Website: home-depot
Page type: cross-sells
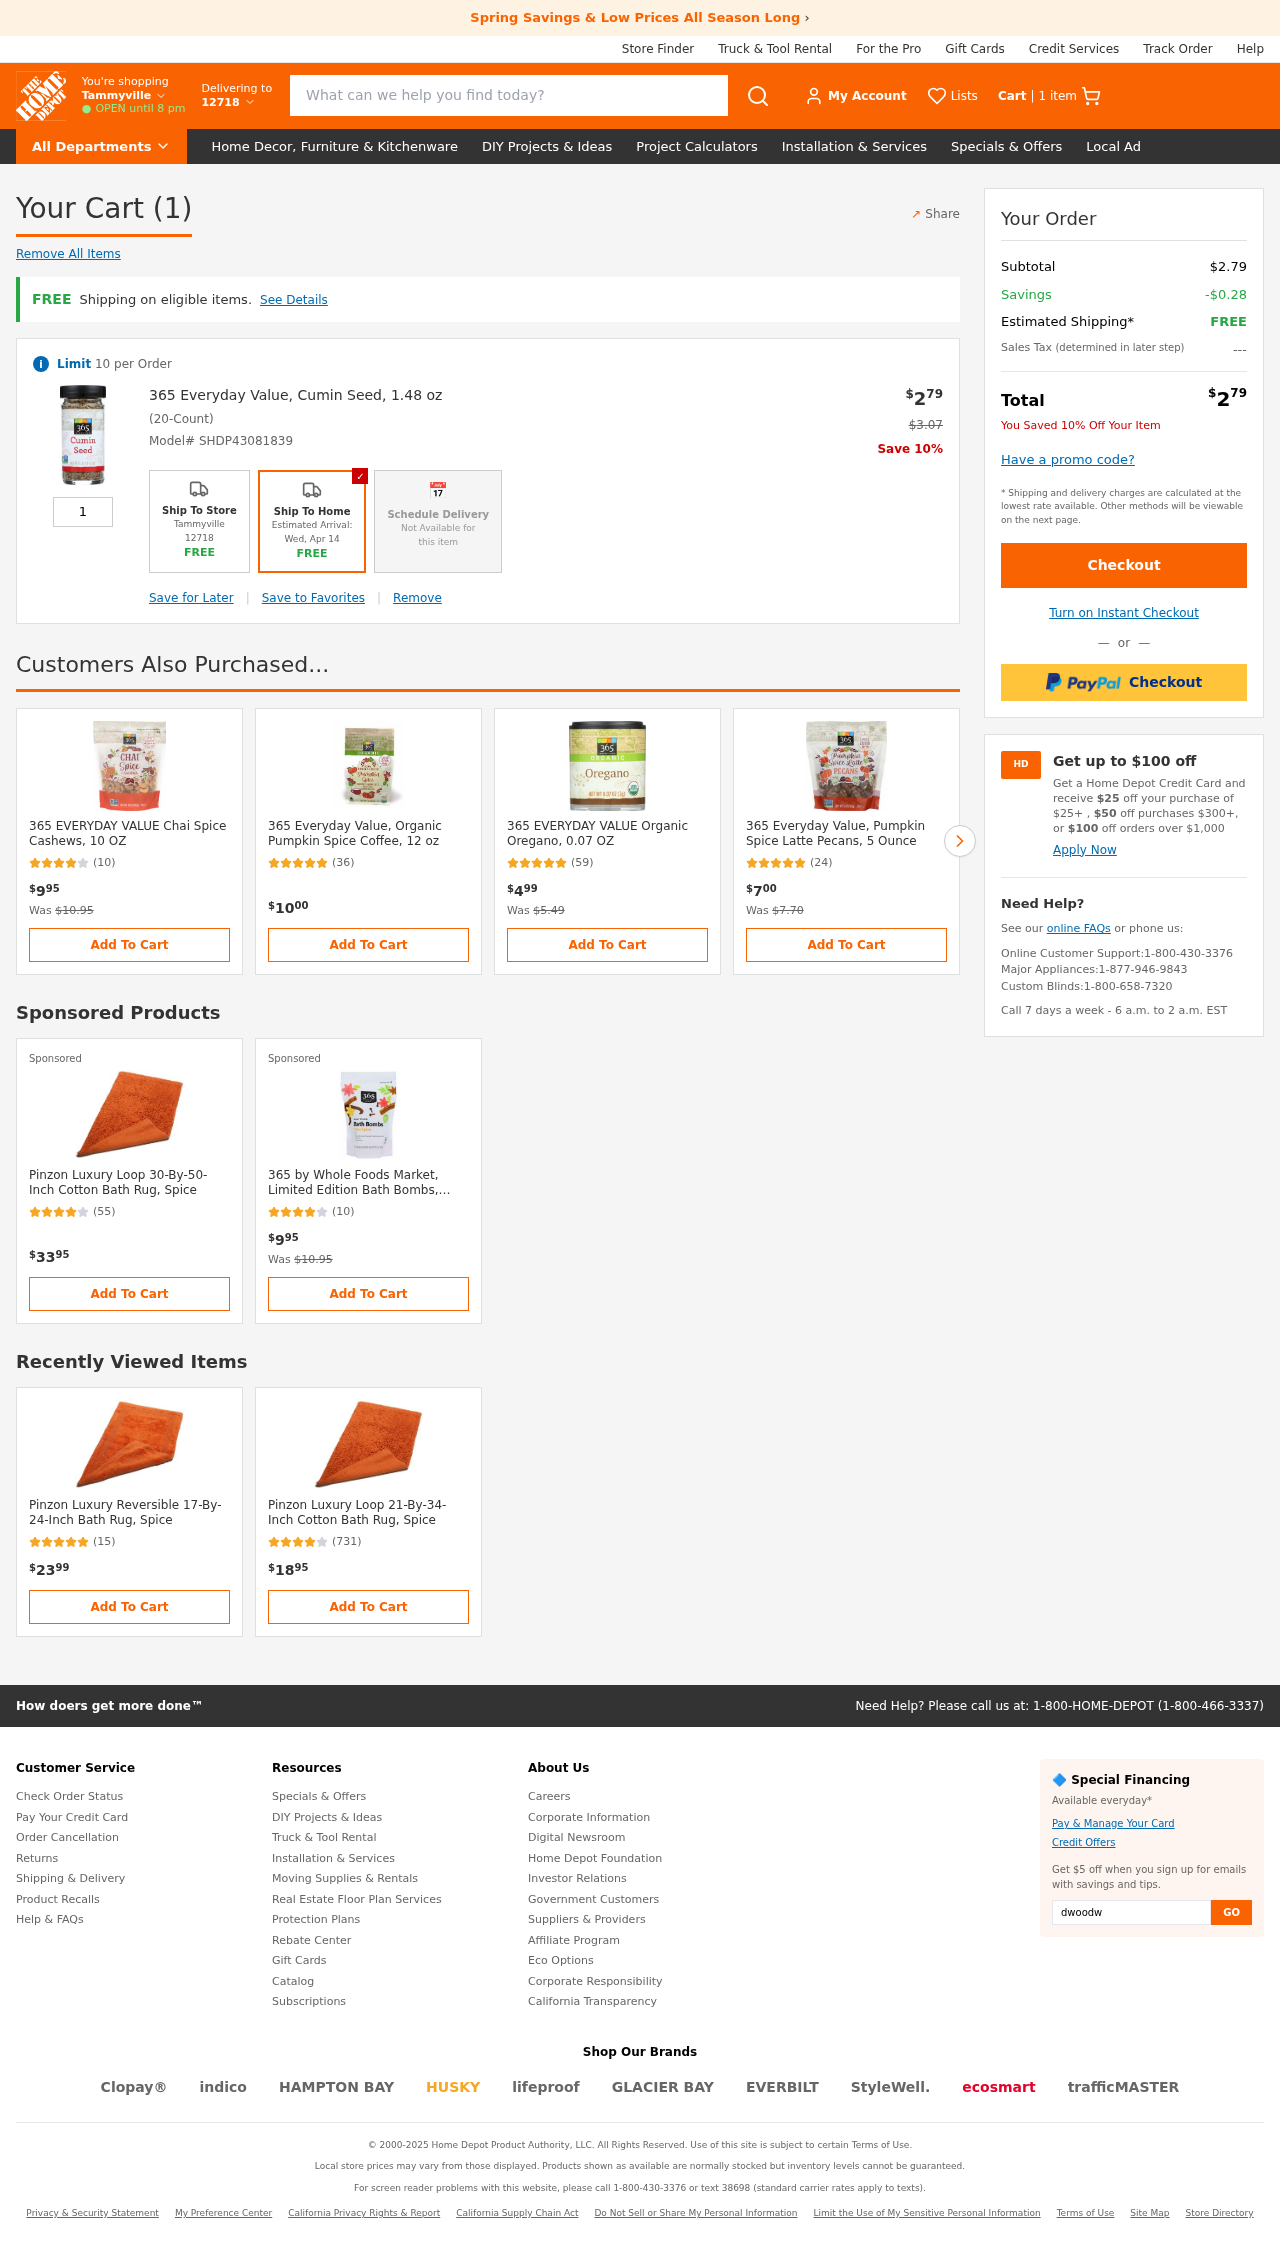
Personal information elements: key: PII_LOCATION1_CITY
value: Tammyville
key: PII_POSTCODE
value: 12718
Product elements: key: PRODUCT1_NAME
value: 365 Everyday Value, Cumin Seed, 1.48 oz
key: PRODUCT1_PRICE
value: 2.79
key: PRODUCT1_QUANTITY
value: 1
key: PRODUCT1_ORIGINAL_PRICE
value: $3.07
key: PRODUCT2_NAME
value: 365 EVERYDAY VALUE Chai Spice Cashews, 10 OZ
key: PRODUCT2_NUM_RATINGS
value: (10)
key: PRODUCT2_PRICE
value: $995
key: PRODUCT3_NAME
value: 365 Everyday Value, Organic Pumpkin Spice Coffee, 12 oz
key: PRODUCT3_NUM_RATINGS
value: (36)
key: PRODUCT3_PRICE
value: $1000
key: PRODUCT4_NAME
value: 365 EVERYDAY VALUE Organic Oregano, 0.07 OZ
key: PRODUCT4_NUM_RATINGS
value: (59)
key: PRODUCT4_PRICE
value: $499
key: PRODUCT5_NAME
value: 365 Everyday Value, Pumpkin Spice Latte Pecans, 5 Ounce
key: PRODUCT5_NUM_RATINGS
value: (24)
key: PRODUCT5_PRICE
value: $700
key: PRODUCT6_NAME
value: Pinzon Luxury Loop 30-By-50-Inch Cotton Bath Rug, Spice
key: PRODUCT6_NUM_RATINGS
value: (55)
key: PRODUCT6_PRICE
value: $3395
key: PRODUCT7_NAME
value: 365 by Whole Foods Market, Limited Edition Bath Bombs, Chai Spice (5-1.5 Ounce), 7.5 Ounce
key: PRODUCT7_NUM_RATINGS
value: (10)
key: PRODUCT7_PRICE
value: $995
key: PRODUCT8_NAME
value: Pinzon Luxury Reversible 17-By-24-Inch Bath Rug, Spice
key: PRODUCT8_NUM_RATINGS
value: (15)
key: PRODUCT8_PRICE
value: $2399
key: PRODUCT9_NAME
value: Pinzon Luxury Loop 21-By-34-Inch Cotton Bath Rug, Spice
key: PRODUCT9_NUM_RATINGS
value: (731)
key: PRODUCT9_PRICE
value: $1895
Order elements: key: ORDER_NUM_ITEMS
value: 1 item
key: ORDER_NUM_ITEMS
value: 1
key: ORDER_SKU
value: Model# SHDP43081839
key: ORDER_SUBTOTAL
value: $2.79
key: ORDER_SAVINGS
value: -$0.28
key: ORDER_TOTAL
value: $279
Search elements: key: HEADER_SEARCH
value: What can we help you find today?